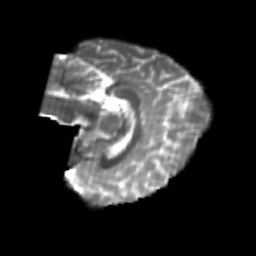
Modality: T2w
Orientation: sagittal
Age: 25
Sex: female
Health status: healthy
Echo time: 0.074 s